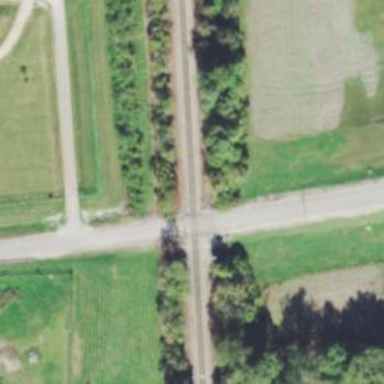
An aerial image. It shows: Railway level crossing.